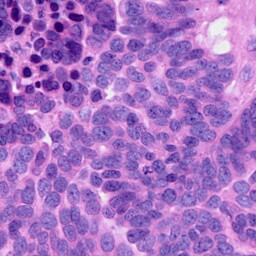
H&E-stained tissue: Ovarian